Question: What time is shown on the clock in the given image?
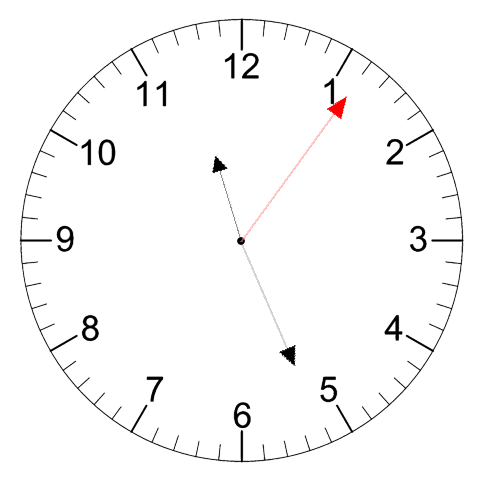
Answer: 11:26:06